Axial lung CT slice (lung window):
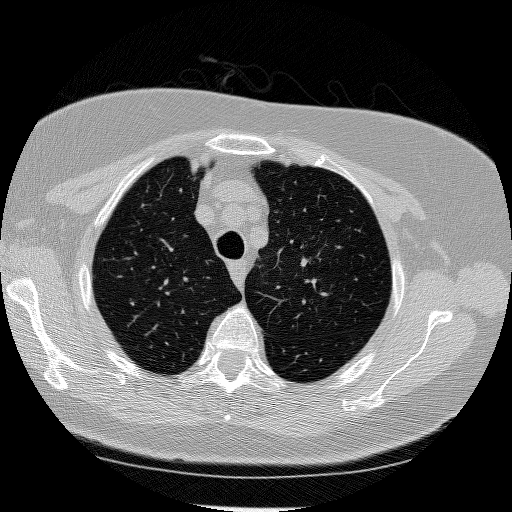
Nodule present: no